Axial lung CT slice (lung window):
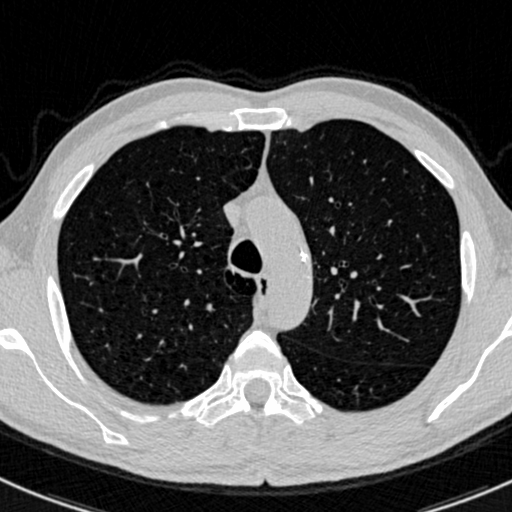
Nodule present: no